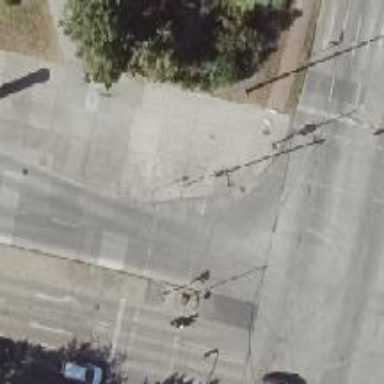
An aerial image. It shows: Road crossing with traffic signals.